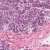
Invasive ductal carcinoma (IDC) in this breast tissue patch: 0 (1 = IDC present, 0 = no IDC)